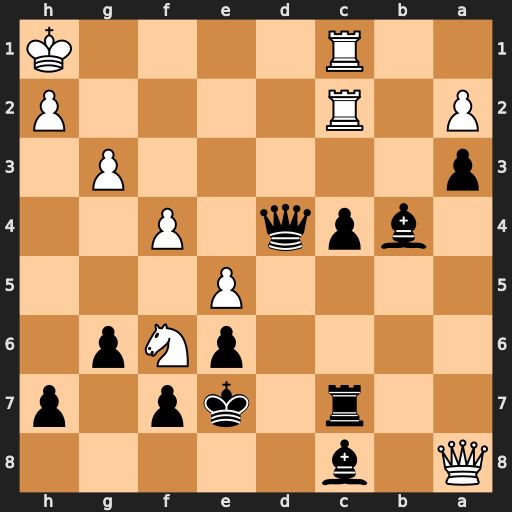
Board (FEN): Q1b5/2r1kp1p/4pNp1/4P3/1bpq1P2/p5P1/P1R4P/2R4K
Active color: b
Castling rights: -
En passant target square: -
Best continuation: Bb7+ Qxb7 Rxb7